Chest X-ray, AP view. Patient: 49 years old, sex F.
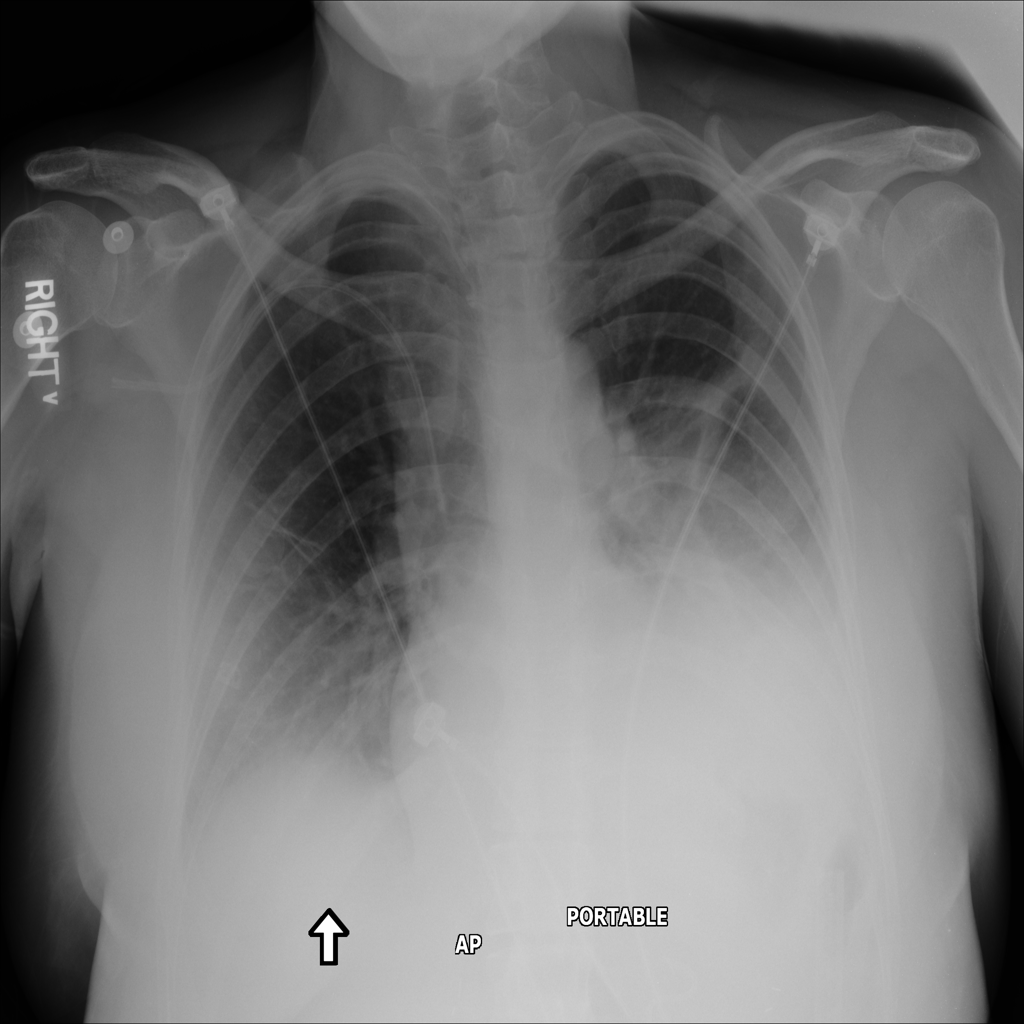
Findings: No Finding